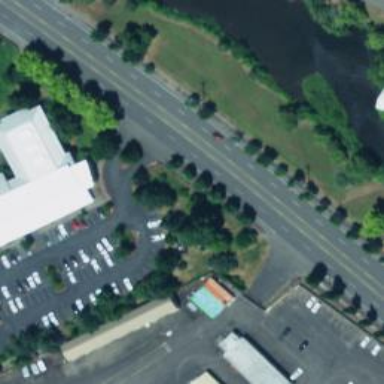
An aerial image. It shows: Secondary road with separate asphalt sidewalks.